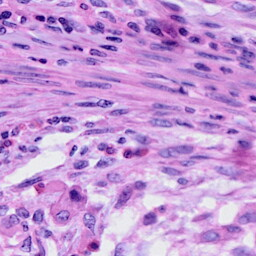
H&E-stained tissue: Cervix